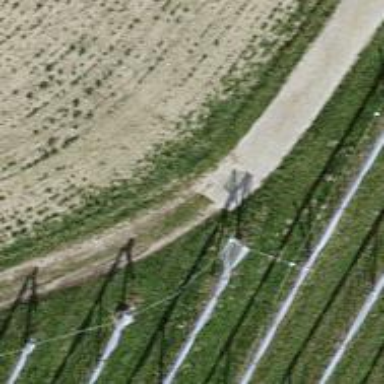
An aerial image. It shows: Concrete track with grade 1 quality.